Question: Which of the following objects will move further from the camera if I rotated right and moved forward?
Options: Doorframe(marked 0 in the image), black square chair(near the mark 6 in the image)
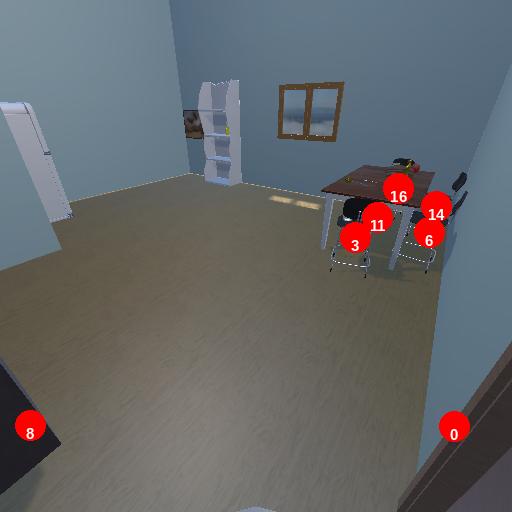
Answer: Doorframe(marked 0 in the image)